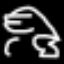
Label: frog